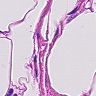
Metastatic tissue present: no